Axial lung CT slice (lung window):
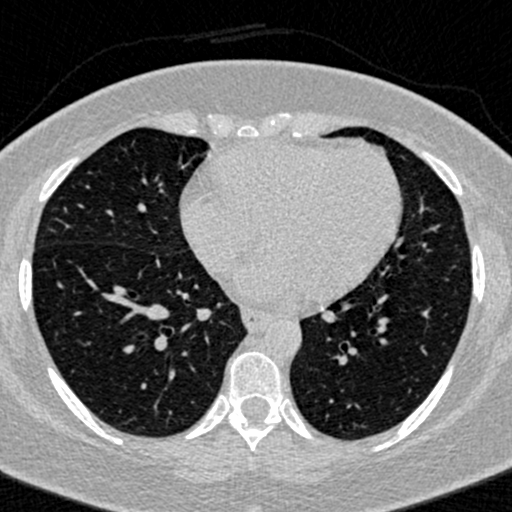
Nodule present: no